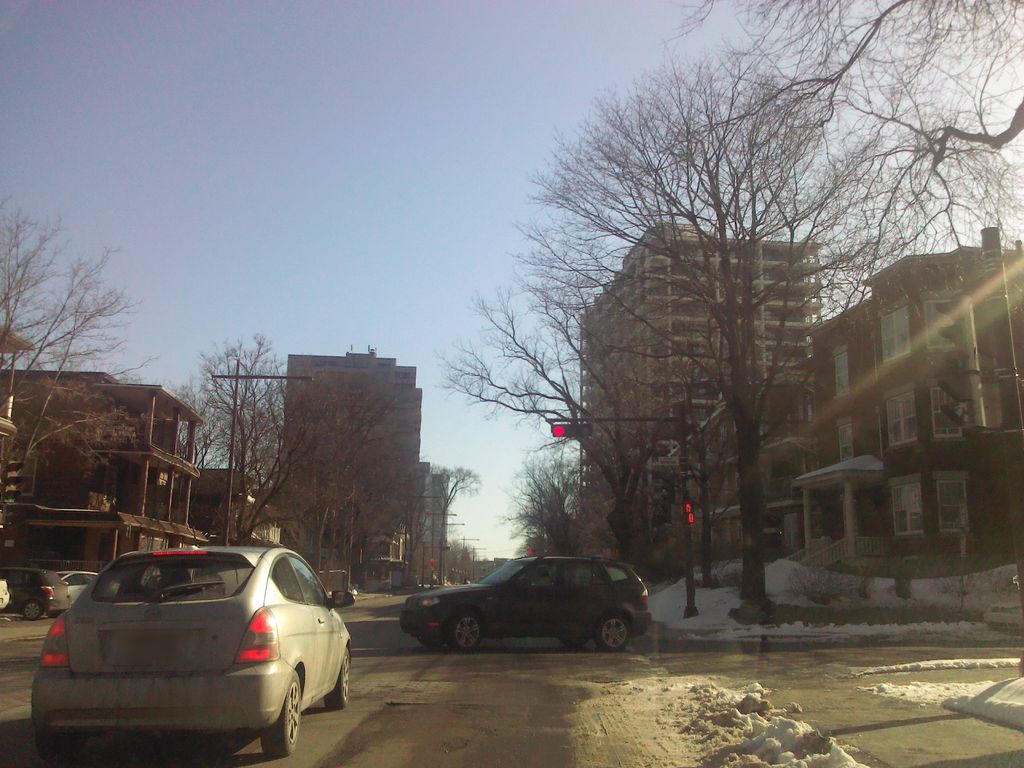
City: quebec_city